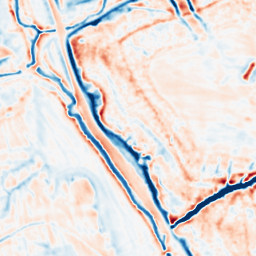
Category: multiscale
Decomposition family: dog_multiscale
Decomposition parameters: sigma_ratio: 1.6
n_scales: 3
base_sigma: 1
Upsampling method: regularized
Upsampling parameters: scale: 2
lambda_reg: 0.01
Upsampling scale: 2